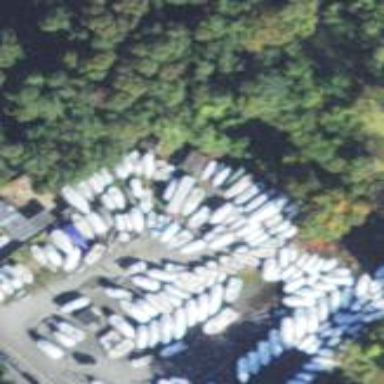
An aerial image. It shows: Boatyard located near waterway.